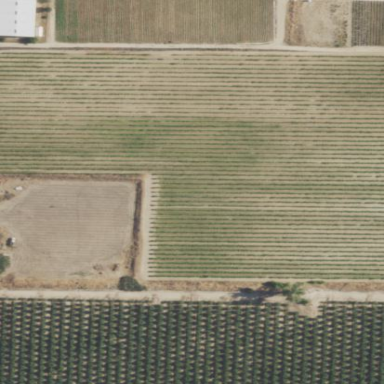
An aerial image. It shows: Vineyard where grapes are grown.